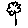
Label: flower